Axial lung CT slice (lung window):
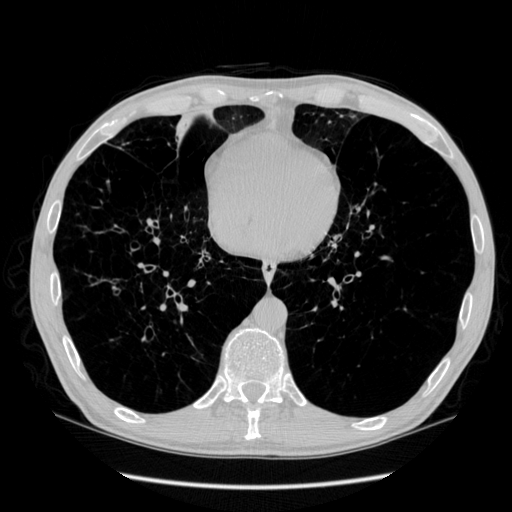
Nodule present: no